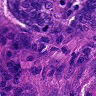
Metastatic tissue present: yes